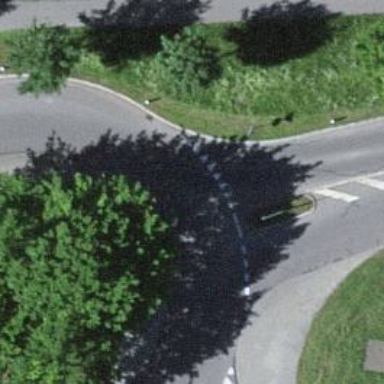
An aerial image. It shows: Secondary road with asphalt surface. There are sidewalks on both sides and cycle tracks on both sides.